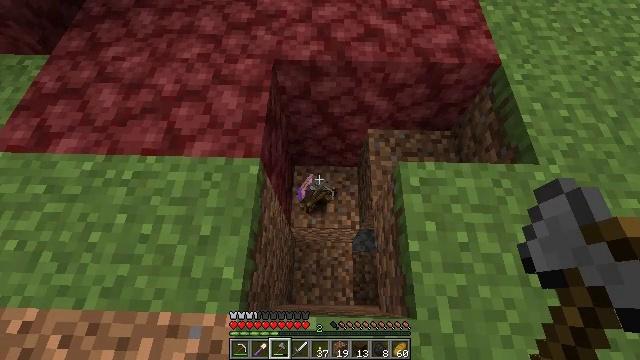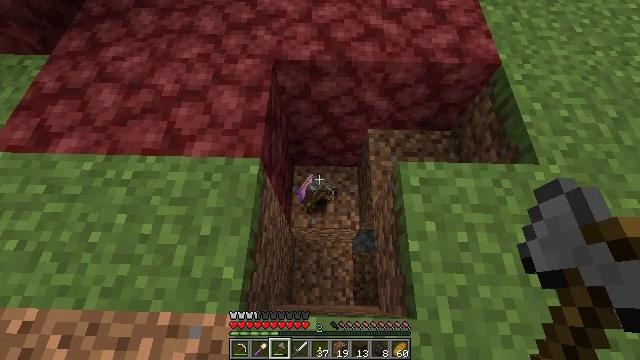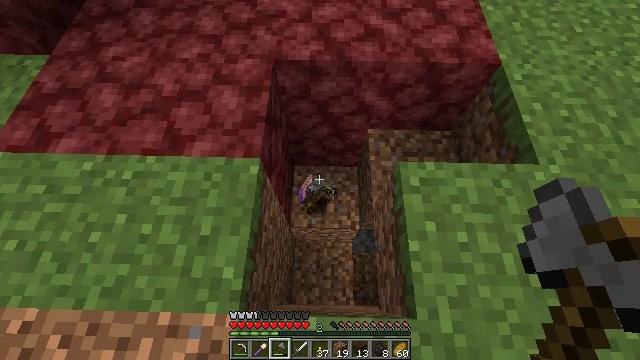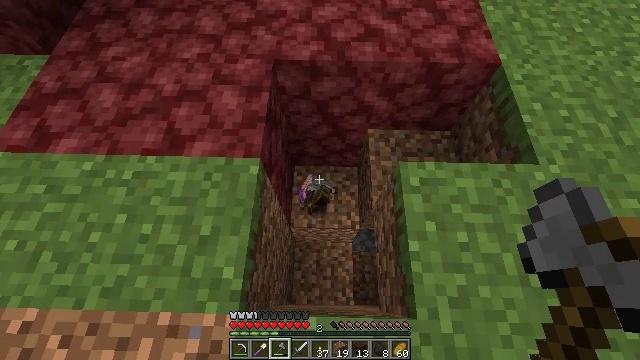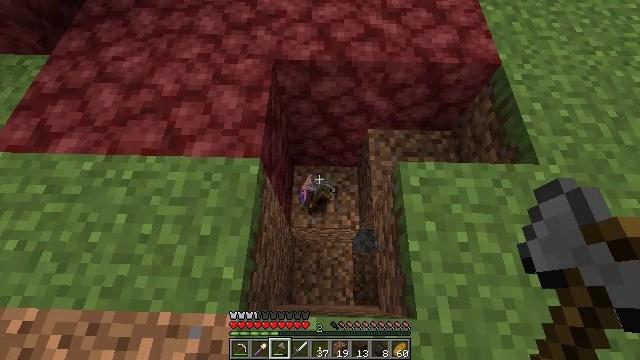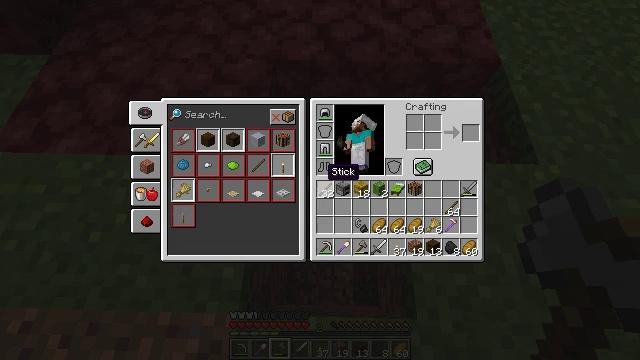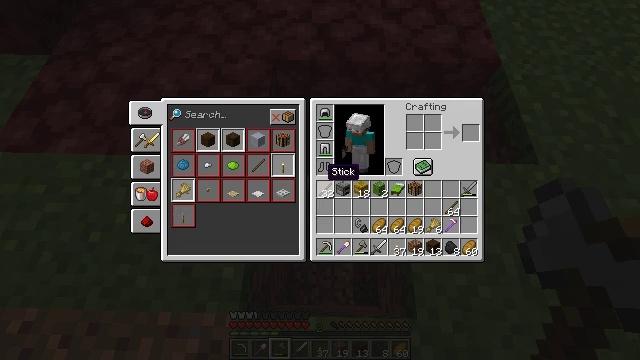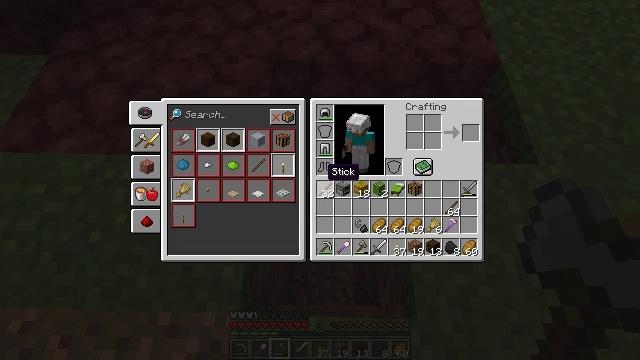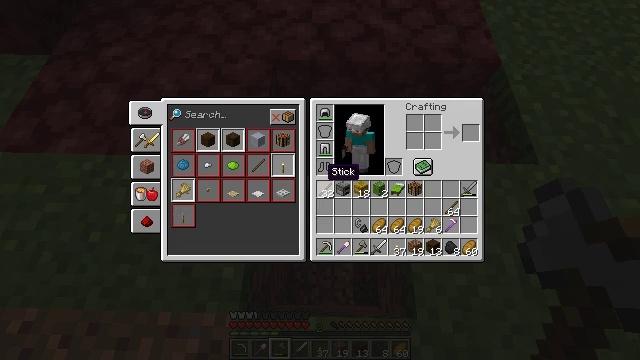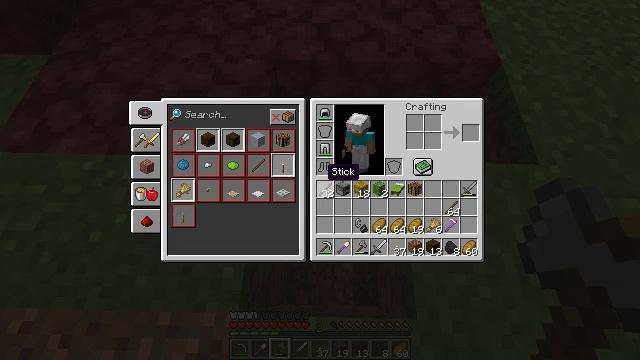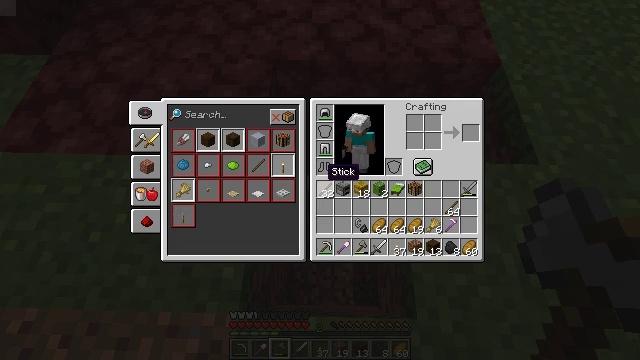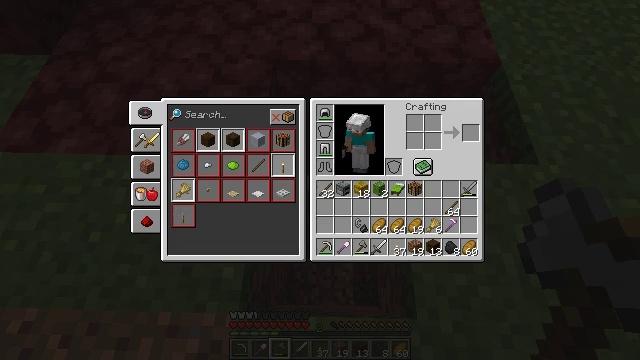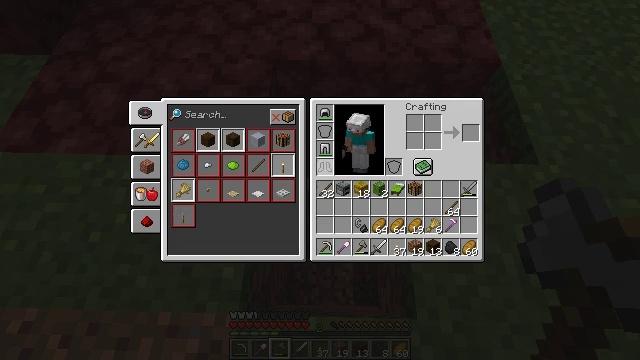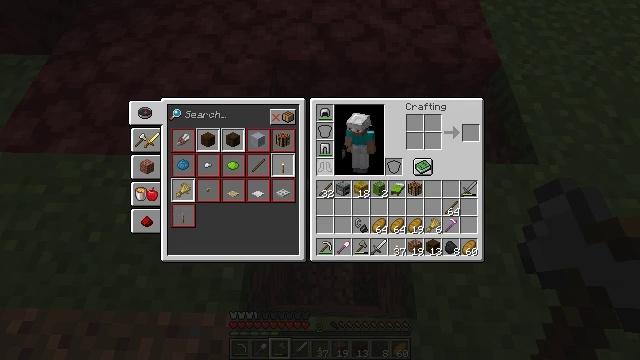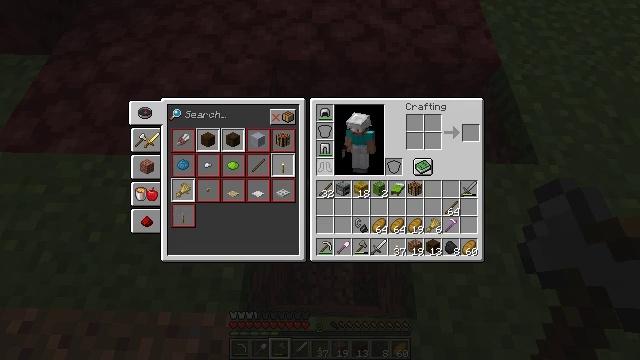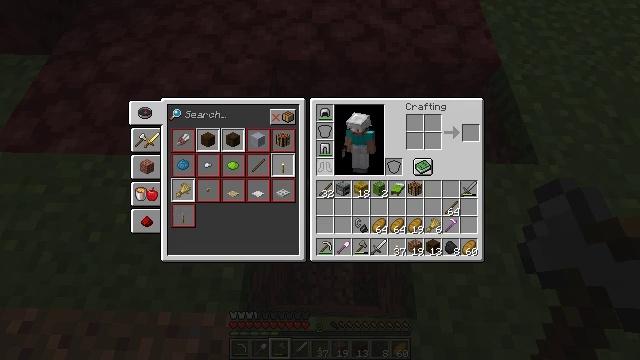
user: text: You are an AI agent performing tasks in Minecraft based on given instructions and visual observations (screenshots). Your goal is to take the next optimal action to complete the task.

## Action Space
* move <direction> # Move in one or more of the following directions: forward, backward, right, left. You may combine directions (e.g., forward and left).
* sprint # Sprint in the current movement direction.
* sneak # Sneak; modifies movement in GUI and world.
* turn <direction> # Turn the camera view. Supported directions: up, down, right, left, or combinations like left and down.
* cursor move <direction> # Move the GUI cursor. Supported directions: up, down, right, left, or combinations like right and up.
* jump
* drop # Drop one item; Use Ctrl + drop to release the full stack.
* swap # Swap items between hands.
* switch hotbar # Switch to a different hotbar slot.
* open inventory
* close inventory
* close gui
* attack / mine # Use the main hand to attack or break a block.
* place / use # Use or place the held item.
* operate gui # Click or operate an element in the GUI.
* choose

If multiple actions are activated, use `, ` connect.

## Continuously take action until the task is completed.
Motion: motion action
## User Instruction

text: Remove a stone sword from the inventory.
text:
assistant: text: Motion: no_op
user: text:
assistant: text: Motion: no_op
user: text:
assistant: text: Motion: no_op
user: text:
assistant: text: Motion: no_op
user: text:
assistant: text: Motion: open inventory
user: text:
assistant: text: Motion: open inventory
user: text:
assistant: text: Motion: open inventory
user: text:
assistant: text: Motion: open inventory
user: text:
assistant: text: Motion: open inventory
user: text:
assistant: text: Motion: no_op
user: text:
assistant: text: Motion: no_op
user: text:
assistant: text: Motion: no_op
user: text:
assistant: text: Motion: no_op
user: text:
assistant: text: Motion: no_op
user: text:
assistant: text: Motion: no_op
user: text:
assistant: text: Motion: no_op
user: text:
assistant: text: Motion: no_op
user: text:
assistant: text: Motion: cursor move right
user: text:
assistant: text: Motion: cursor move right
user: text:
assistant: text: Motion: cursor move right
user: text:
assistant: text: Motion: cursor move right
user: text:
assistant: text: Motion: cursor move right and down
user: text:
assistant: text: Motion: cursor move right and down
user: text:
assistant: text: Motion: cursor move right and down
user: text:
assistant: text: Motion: cursor move right
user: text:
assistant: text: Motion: no_op
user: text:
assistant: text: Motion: no_op
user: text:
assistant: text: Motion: no_op
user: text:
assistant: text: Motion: cursor move right
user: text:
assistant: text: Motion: no_op